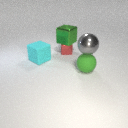
small red metal cube behind large green rubber sphere